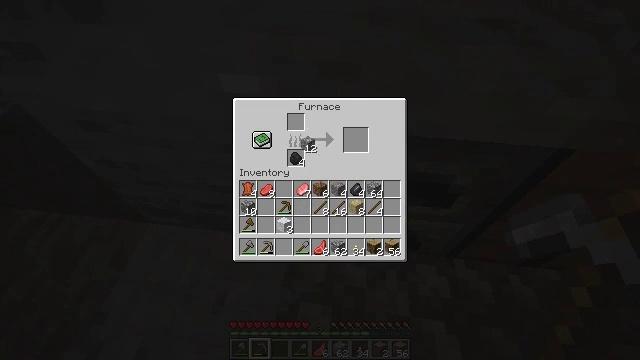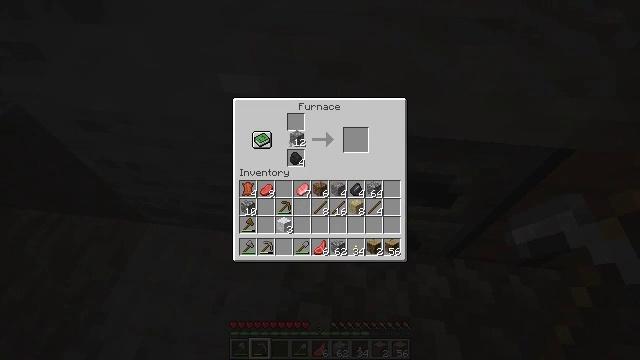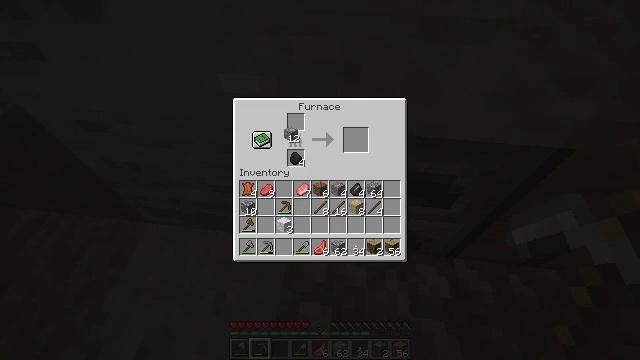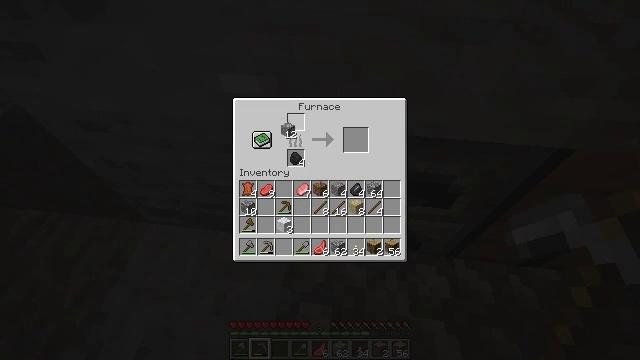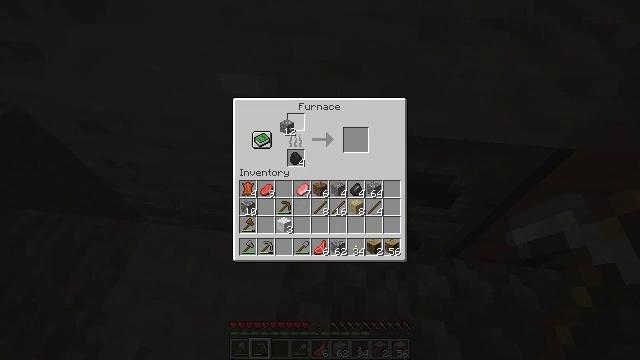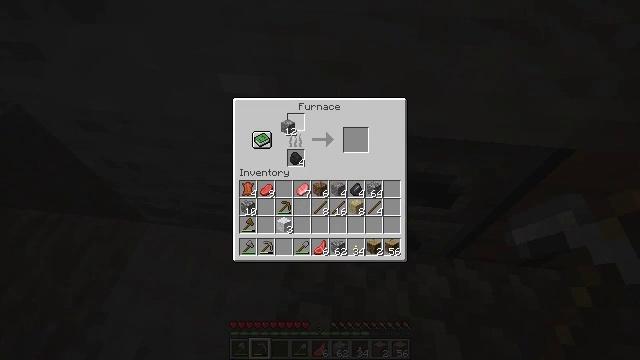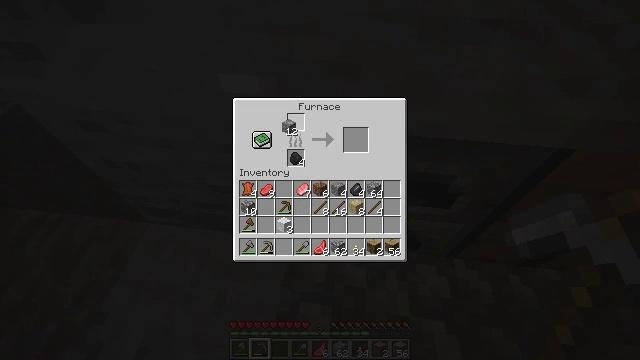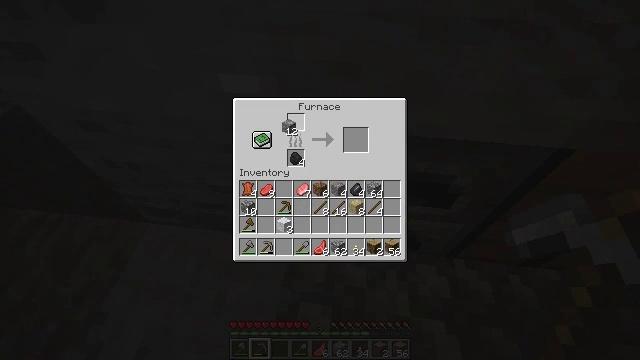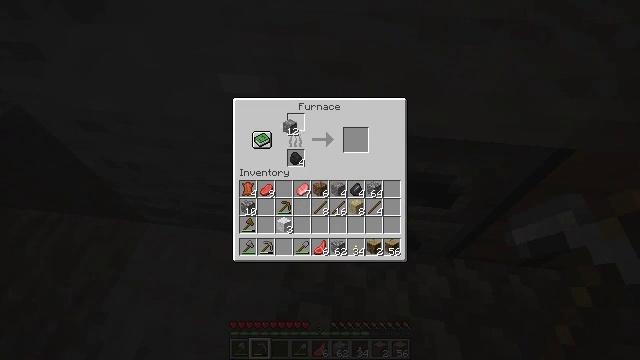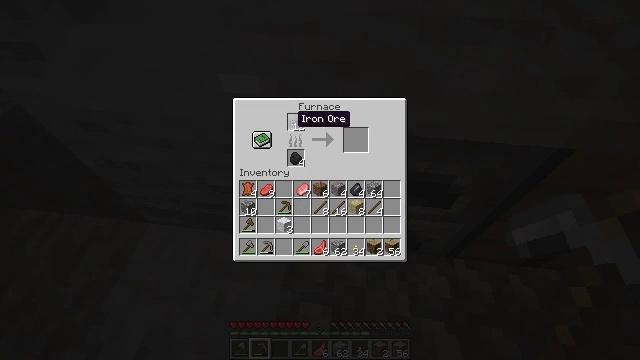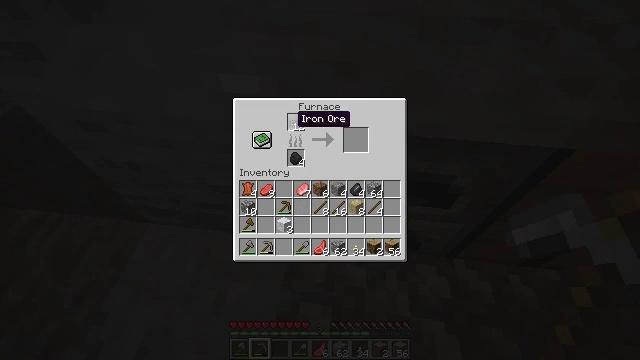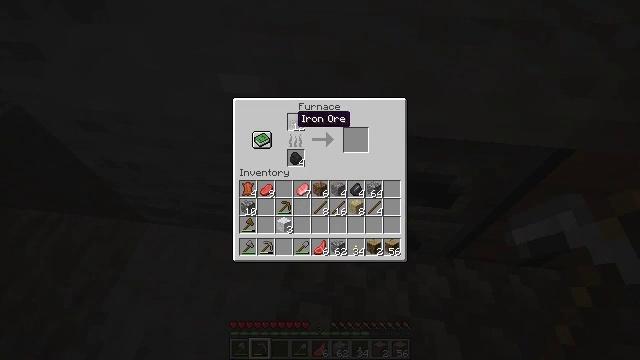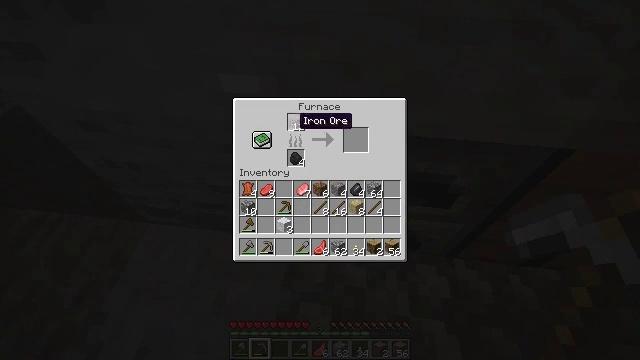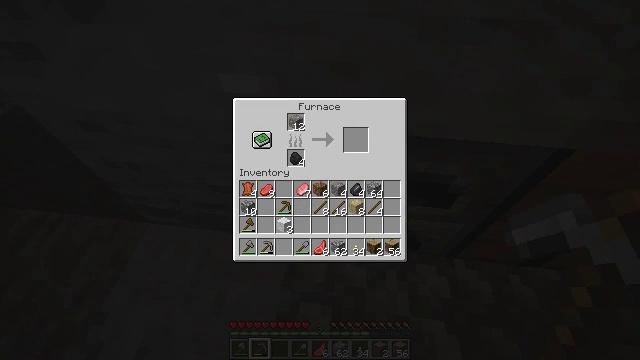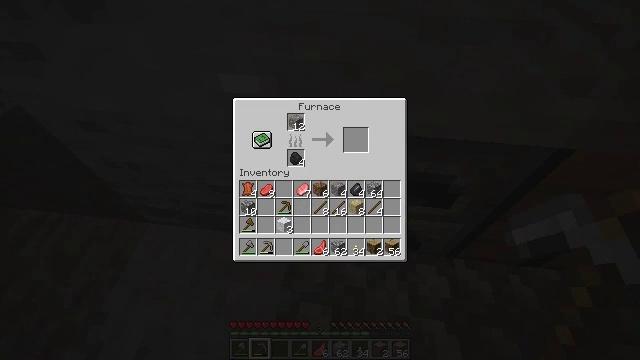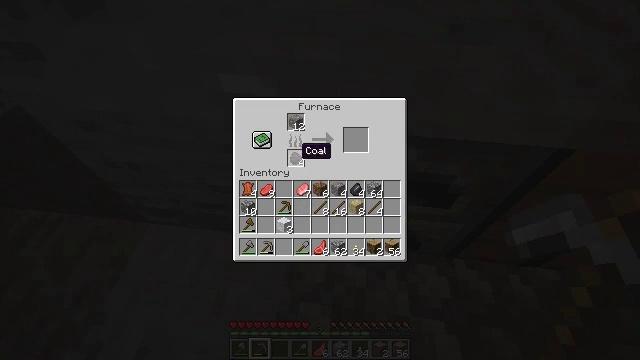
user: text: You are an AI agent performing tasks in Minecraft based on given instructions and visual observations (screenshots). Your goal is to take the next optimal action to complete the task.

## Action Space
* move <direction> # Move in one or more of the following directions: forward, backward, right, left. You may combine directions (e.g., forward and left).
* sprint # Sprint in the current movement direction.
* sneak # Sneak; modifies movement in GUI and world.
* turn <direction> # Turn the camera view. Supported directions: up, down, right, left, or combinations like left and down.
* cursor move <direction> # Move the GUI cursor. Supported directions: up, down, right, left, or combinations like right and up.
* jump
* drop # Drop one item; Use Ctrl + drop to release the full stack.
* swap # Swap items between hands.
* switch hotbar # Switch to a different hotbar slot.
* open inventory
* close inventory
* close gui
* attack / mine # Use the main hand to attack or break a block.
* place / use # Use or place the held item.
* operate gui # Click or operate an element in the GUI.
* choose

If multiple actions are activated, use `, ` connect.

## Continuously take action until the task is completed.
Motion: motion action
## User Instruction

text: Create leather boots by placing leather in the crafting table.
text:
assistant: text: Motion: cursor move left
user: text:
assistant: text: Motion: no_op
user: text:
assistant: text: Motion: no_op
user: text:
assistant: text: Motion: no_op
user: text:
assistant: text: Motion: no_op
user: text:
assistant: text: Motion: operate gui
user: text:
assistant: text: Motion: operate gui
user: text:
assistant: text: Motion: operate gui
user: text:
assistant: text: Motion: no_op
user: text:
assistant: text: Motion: no_op
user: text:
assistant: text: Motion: no_op
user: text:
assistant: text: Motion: no_op
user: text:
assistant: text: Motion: no_op
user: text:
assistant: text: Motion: cursor move down
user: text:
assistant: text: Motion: cursor move down
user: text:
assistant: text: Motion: no_op
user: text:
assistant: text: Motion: no_op
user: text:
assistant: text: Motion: operate gui
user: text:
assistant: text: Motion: operate gui
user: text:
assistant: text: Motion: operate gui
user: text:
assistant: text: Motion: no_op
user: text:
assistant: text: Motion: no_op
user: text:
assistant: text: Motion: no_op
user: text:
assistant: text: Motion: no_op
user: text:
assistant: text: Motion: no_op
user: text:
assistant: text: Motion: no_op
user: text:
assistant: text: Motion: choose
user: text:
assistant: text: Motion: choose
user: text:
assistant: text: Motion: choose
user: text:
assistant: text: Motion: choose